Field crop: maize
Growth stage: 2
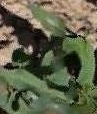
Species: maize